九年级 · 度量几何学
如图, 在圆内接四边形 $A B C D$ 中, $\angle A, \angle B, \angle C$ 的度数之比为 $4: 3: 5$, 则 $\angle D$ 的度数为 ( )

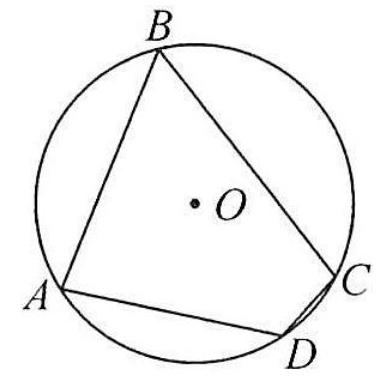
A. $80^{\circ}$
B. $120^{\circ}$
C. $135^{\circ}$
D. $140^{\circ}$

答案: B
解析: 【分析】

本题考查的是圆内接四边形的性质, 熟知圆内接四边形的对角互补是解答此题的关键.

设 $\angle A=4 x, \angle B=3 x, \angle C=5 x$, 根据圆内接四边形的性质求出 $x$ 的值, 进而可得出结论.

【解答】

解: $\because \angle A, \angle B, \angle C$ 的度数之比为 $4: 3: 5$,

$\therefore$ 设 $\angle A=4 x$, 则 $\angle B=3 x, \angle C=5 x$.

$\because$ 四边形 $A B C D$ 是圆内接四边形,

$\therefore \angle A+\angle C=180^{\circ}$, 即 $4 x+5 x=180^{\circ}$, 解得 $x=20^{\circ}$,

$\therefore \angle B=3 x=60^{\circ}$,

$\therefore \angle D=180^{\circ}-60^{\circ}=120^{\circ}$.

故选 $B$.